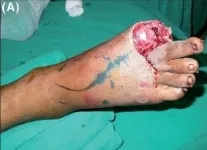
(A) 27/M with defect over great toe.
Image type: medical_photograph (other_medical_photograph)